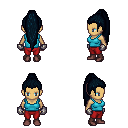
a pixel art fantasy rpg character, female body template, human, tanned skin, teal pirate shirt, red pants, raven extra-long topknot hairstyle, metal gloves, maroon shoes, four views (front, back, left, right), 2x2 character sprite sheet, small pixel art, hard edges, no anti-aliasing